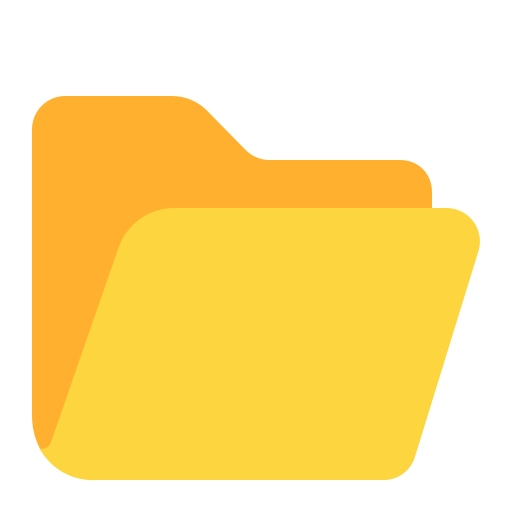
open file folder flat